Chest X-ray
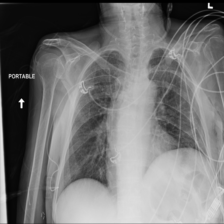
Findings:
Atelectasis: negative
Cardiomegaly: negative
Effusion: negative
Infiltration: negative
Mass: negative
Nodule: negative
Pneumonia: negative
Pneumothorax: negative
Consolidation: negative
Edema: negative
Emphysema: negative
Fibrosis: negative
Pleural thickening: negative
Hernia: negative